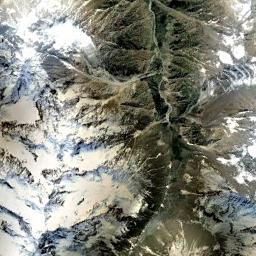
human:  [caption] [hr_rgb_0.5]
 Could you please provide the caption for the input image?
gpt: A lot of snow is on the snowberg .

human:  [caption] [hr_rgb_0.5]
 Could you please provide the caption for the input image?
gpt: The snow berg is consist of bare land and white snow .

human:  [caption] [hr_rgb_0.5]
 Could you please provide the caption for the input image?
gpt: Only the peaks of the snow-capped mountains are covered with snow .

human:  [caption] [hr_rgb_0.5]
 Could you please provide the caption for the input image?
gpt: The snowberg is partly covered with glaciers and a knife-edge ridge remains at the top of the snowberg .

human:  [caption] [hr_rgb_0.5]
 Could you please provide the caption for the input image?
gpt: There are some snow on the snowberg .